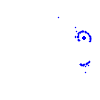
Particle: proton